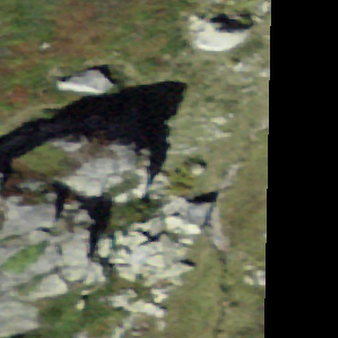
Label: bouldering_area